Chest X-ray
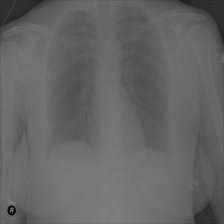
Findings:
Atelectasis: negative
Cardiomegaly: negative
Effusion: negative
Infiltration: negative
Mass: negative
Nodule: negative
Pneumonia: negative
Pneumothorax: negative
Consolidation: negative
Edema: negative
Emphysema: negative
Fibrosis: negative
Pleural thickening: negative
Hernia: negative